Question: I am quite new in iOS development and I am facing an issue with the design of navigation. So my goal is simple: I have a view with a right navigation button which I want to open a modal view that would the parent view like on this screenshot: <URL>
Currently this is what I did: I embedded a UIViewController in a UINavigationController, then I added a right navigation button in my view controller which navigates to another UIViewController through a modal action segue. But whenever I navigate to the modal view, it the parent view.
So how can I get it to only cover partially the parent view with Interface Builder settings? Or do I need to use some code behind to achieve that?
Thanks for your help :)
NB: I don't want to use Popovers, I want it to be in the middle of the screen with no attach.

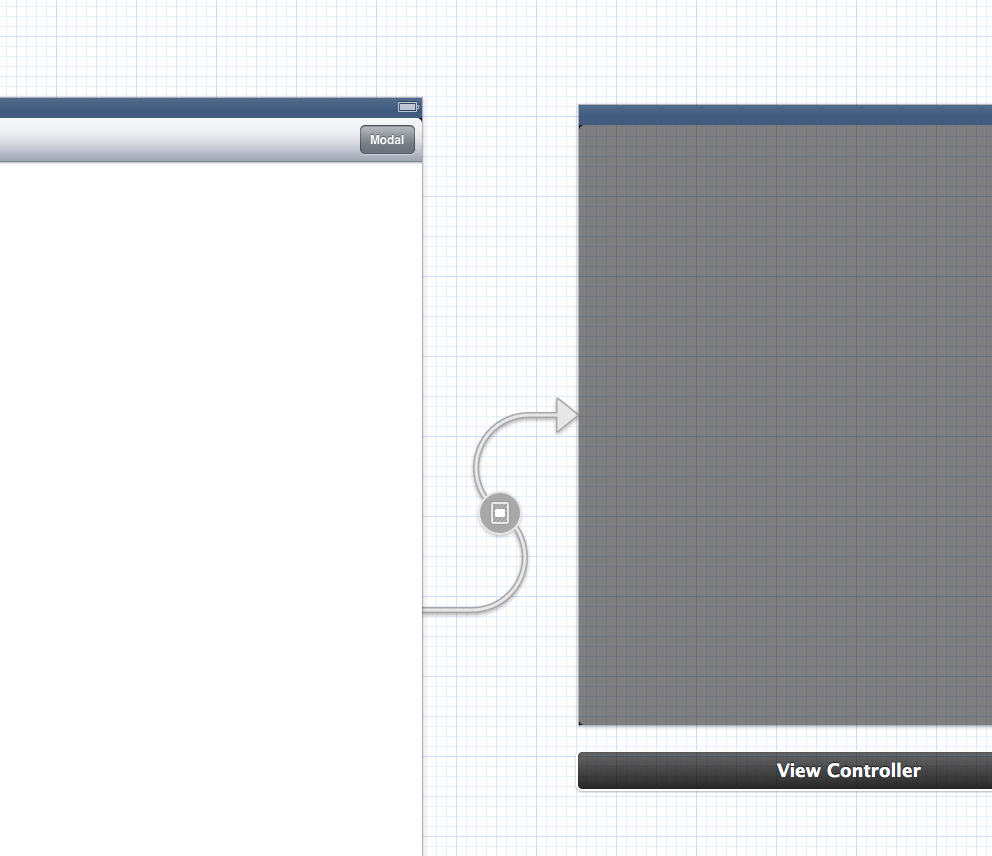
Answer: To achieve this you have to select your segue and modify the 'Presentation' property to 'Form Sheet', as shown in the image below